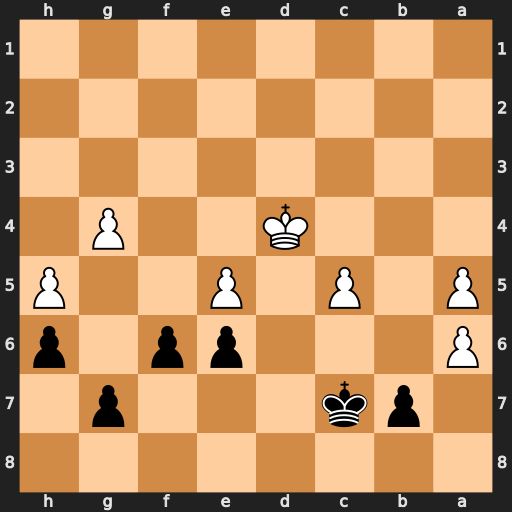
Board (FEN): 8/1pk3p1/P3pp1p/P1P1P2P/3K2P1/8/8/8
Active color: b
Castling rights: -
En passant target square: -
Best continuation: bxa6 exf6 gxf6